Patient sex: M
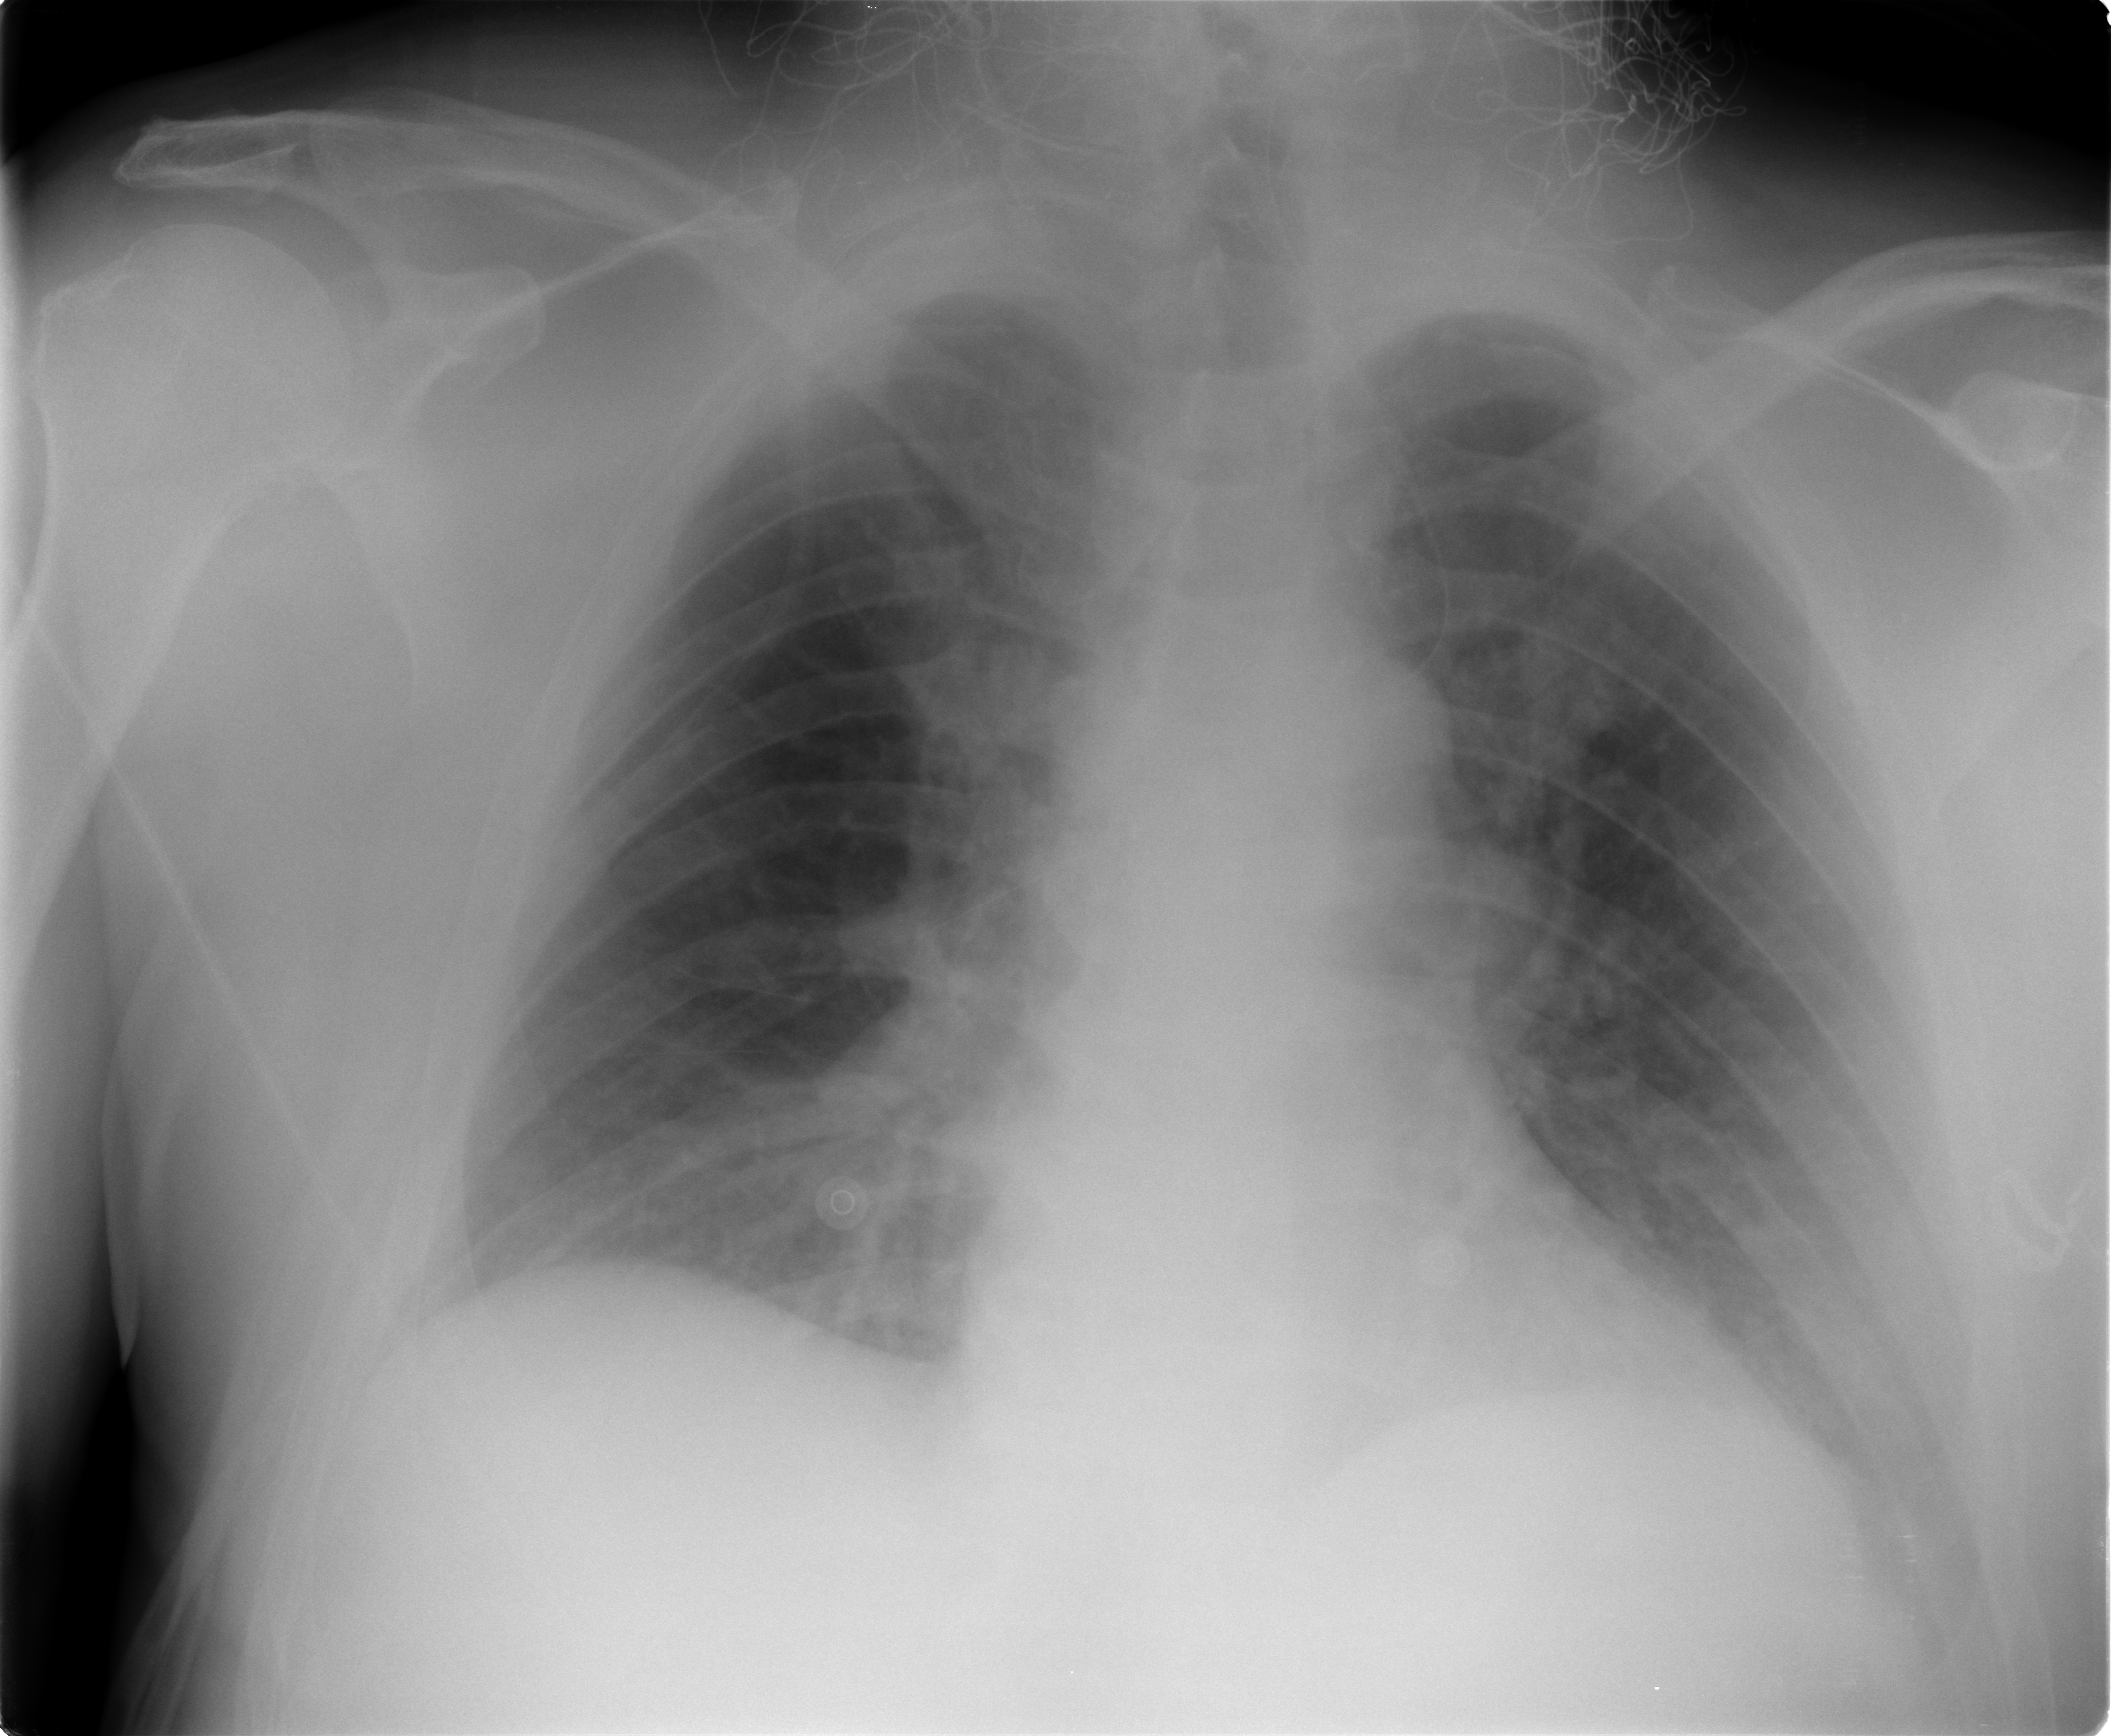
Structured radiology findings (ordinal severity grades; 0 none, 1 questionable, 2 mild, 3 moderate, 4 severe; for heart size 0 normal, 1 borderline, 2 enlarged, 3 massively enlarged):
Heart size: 0
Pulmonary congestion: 2
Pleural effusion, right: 0
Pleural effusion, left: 0
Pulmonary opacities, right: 0
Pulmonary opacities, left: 0
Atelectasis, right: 0
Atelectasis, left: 0